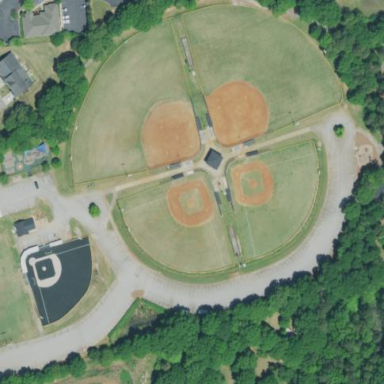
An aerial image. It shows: Baseball pitch for leisure land.